Interaction volume radius: 10 \u00c5
Interaction volume height: 10 \u00c5
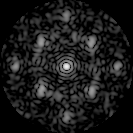
Disorder parameter: 0.5119